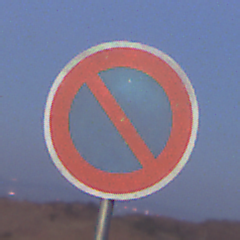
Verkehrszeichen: EingeschraenktesHalteverbot
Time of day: SunriseSunset
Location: Outdoor (Nature)
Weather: Clear
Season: NotSpecified
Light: Natural